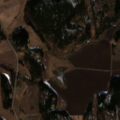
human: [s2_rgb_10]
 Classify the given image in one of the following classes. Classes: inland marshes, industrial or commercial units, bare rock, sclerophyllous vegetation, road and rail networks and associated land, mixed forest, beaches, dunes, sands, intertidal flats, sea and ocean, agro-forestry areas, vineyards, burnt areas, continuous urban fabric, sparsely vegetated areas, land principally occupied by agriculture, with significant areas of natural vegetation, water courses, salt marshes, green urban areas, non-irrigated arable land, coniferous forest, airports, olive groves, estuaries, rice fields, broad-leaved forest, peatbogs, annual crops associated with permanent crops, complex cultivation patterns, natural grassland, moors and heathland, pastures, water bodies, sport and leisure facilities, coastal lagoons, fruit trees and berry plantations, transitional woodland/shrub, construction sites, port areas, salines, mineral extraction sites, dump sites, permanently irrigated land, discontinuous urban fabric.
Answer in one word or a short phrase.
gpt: non-irrigated arable land, land principally occupied by agriculture, with significant areas of natural vegetation, mixed forest